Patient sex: M
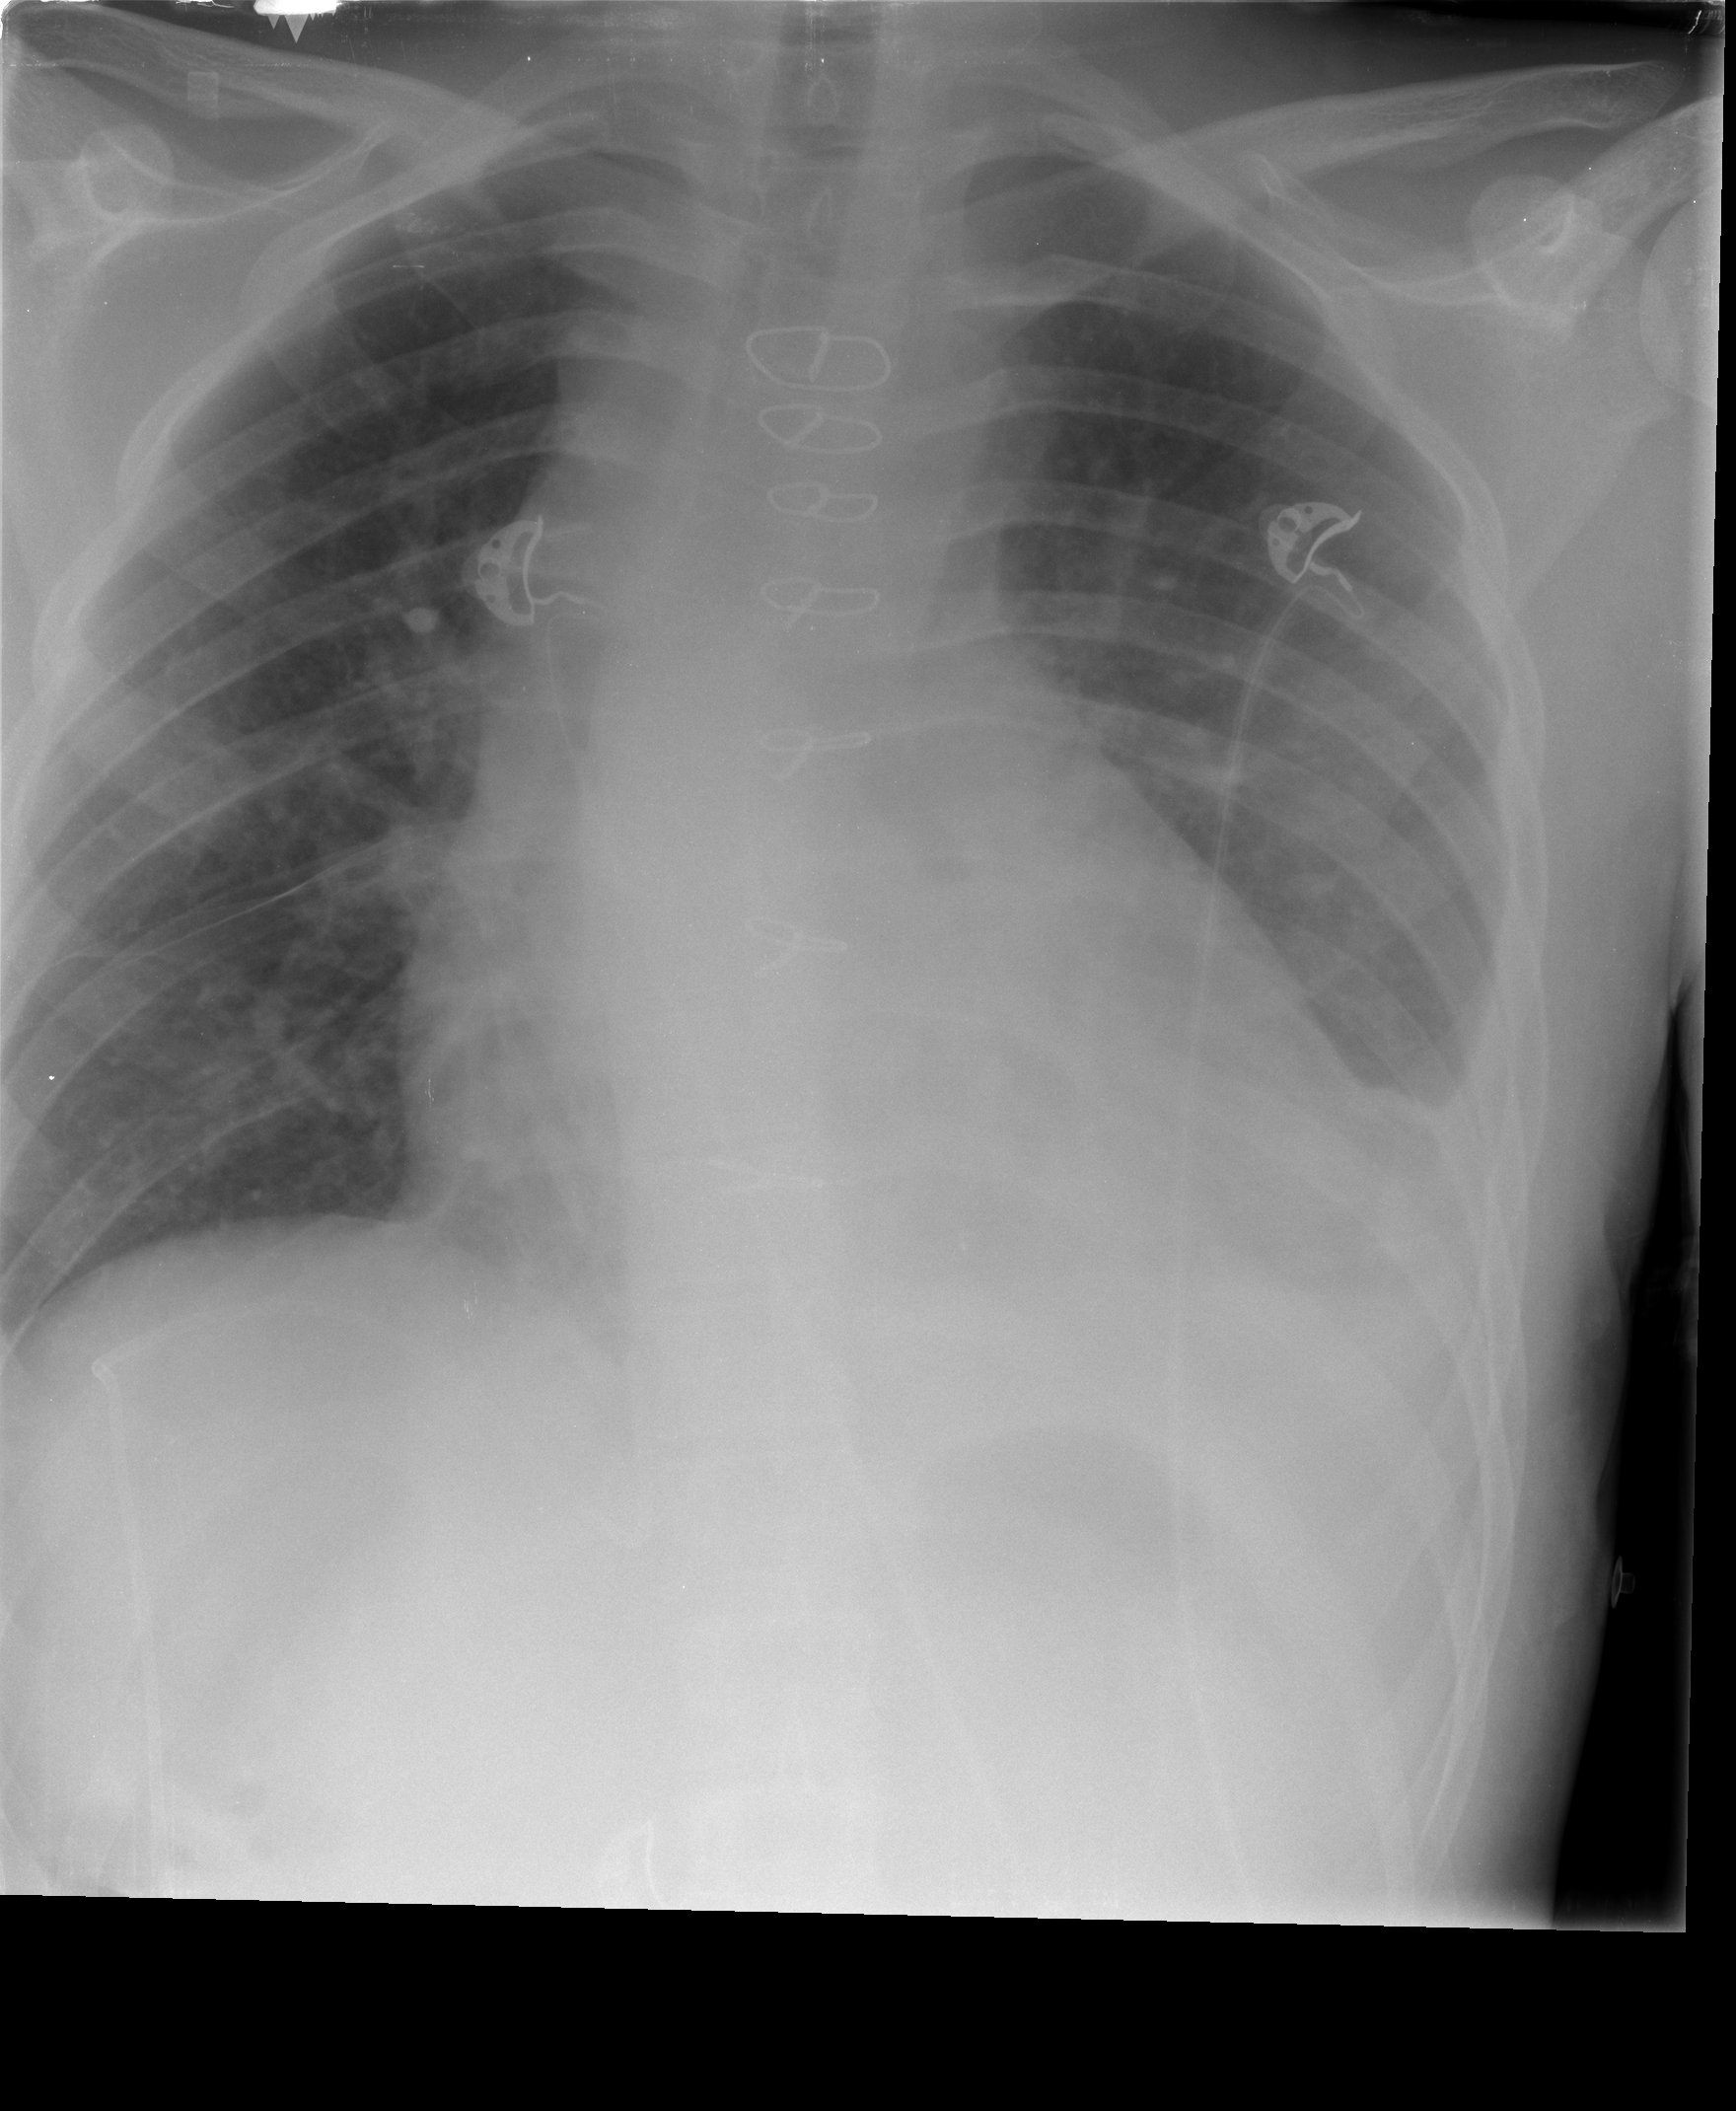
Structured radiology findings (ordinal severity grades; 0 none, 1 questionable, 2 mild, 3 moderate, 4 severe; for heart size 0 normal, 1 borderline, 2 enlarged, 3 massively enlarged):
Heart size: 2
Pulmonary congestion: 2
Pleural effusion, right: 0
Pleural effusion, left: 2
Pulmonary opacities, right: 2
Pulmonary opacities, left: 0
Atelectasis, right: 0
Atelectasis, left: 2